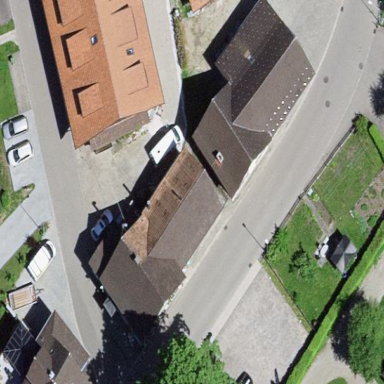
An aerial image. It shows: Restaurant located within house.